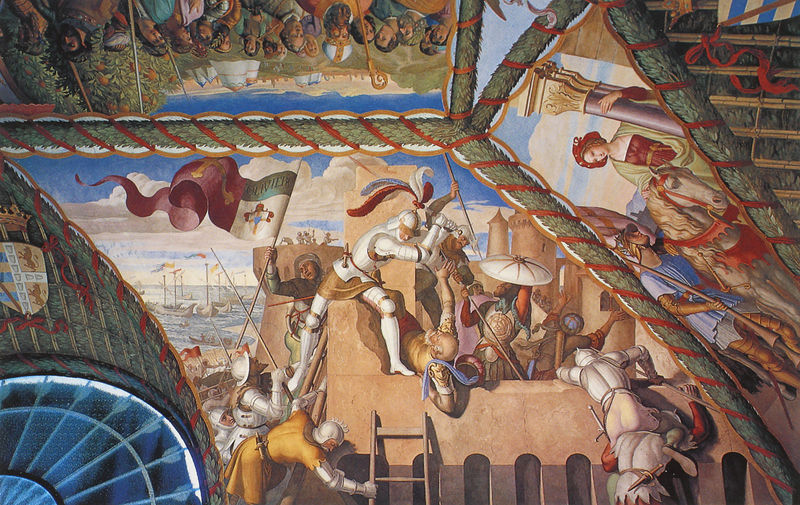
Titel: Der Ariost - Saal
Künstler: Julius Schnorr von Carolsfeld
Standort: Rom, Casino Massimo (EU - I - Latium)
Schlagwörter: angriff, blau, gemälde, kampf, mann, meer, weiß, gelb, grün, menschen, ausschnitt, bunt, frau, männer, rot, schirm, malerei, tot, gold, girlande, schleifen, pferd, turm, schiff, schiffe, fahnen, fahne, mauer, leiter, bischof, lanze, soldaten, schild, burg, schwert, waffen, helm, lorbeer, ritter, kämpfen, wappen, helme, eroberung, sturz, speer, fresko, helden, deckenfresko, erobern, resko, ruestung, soeer, rkampf